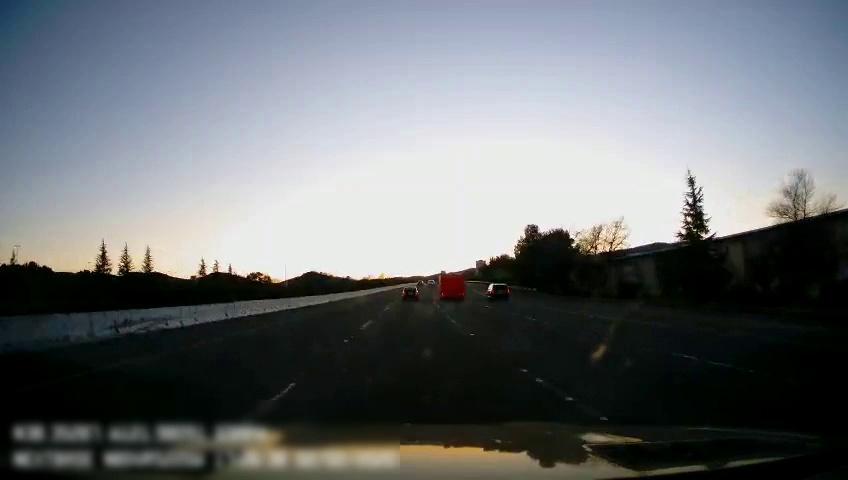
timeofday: Day
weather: Cloudy
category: Drivable Space
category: Vehicles | SUV
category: Vehicles | Truck
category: Vehicles | Car
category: Lanes | Current Lane
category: Lanes | Current Lane
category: Lanes | Alternate Lane
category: Lanes | Alternate Lane